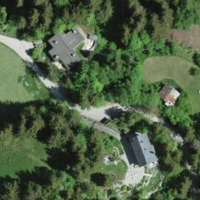
EUNIS habitat code: 44
Species observed at this site:
Campanula rapunculoides